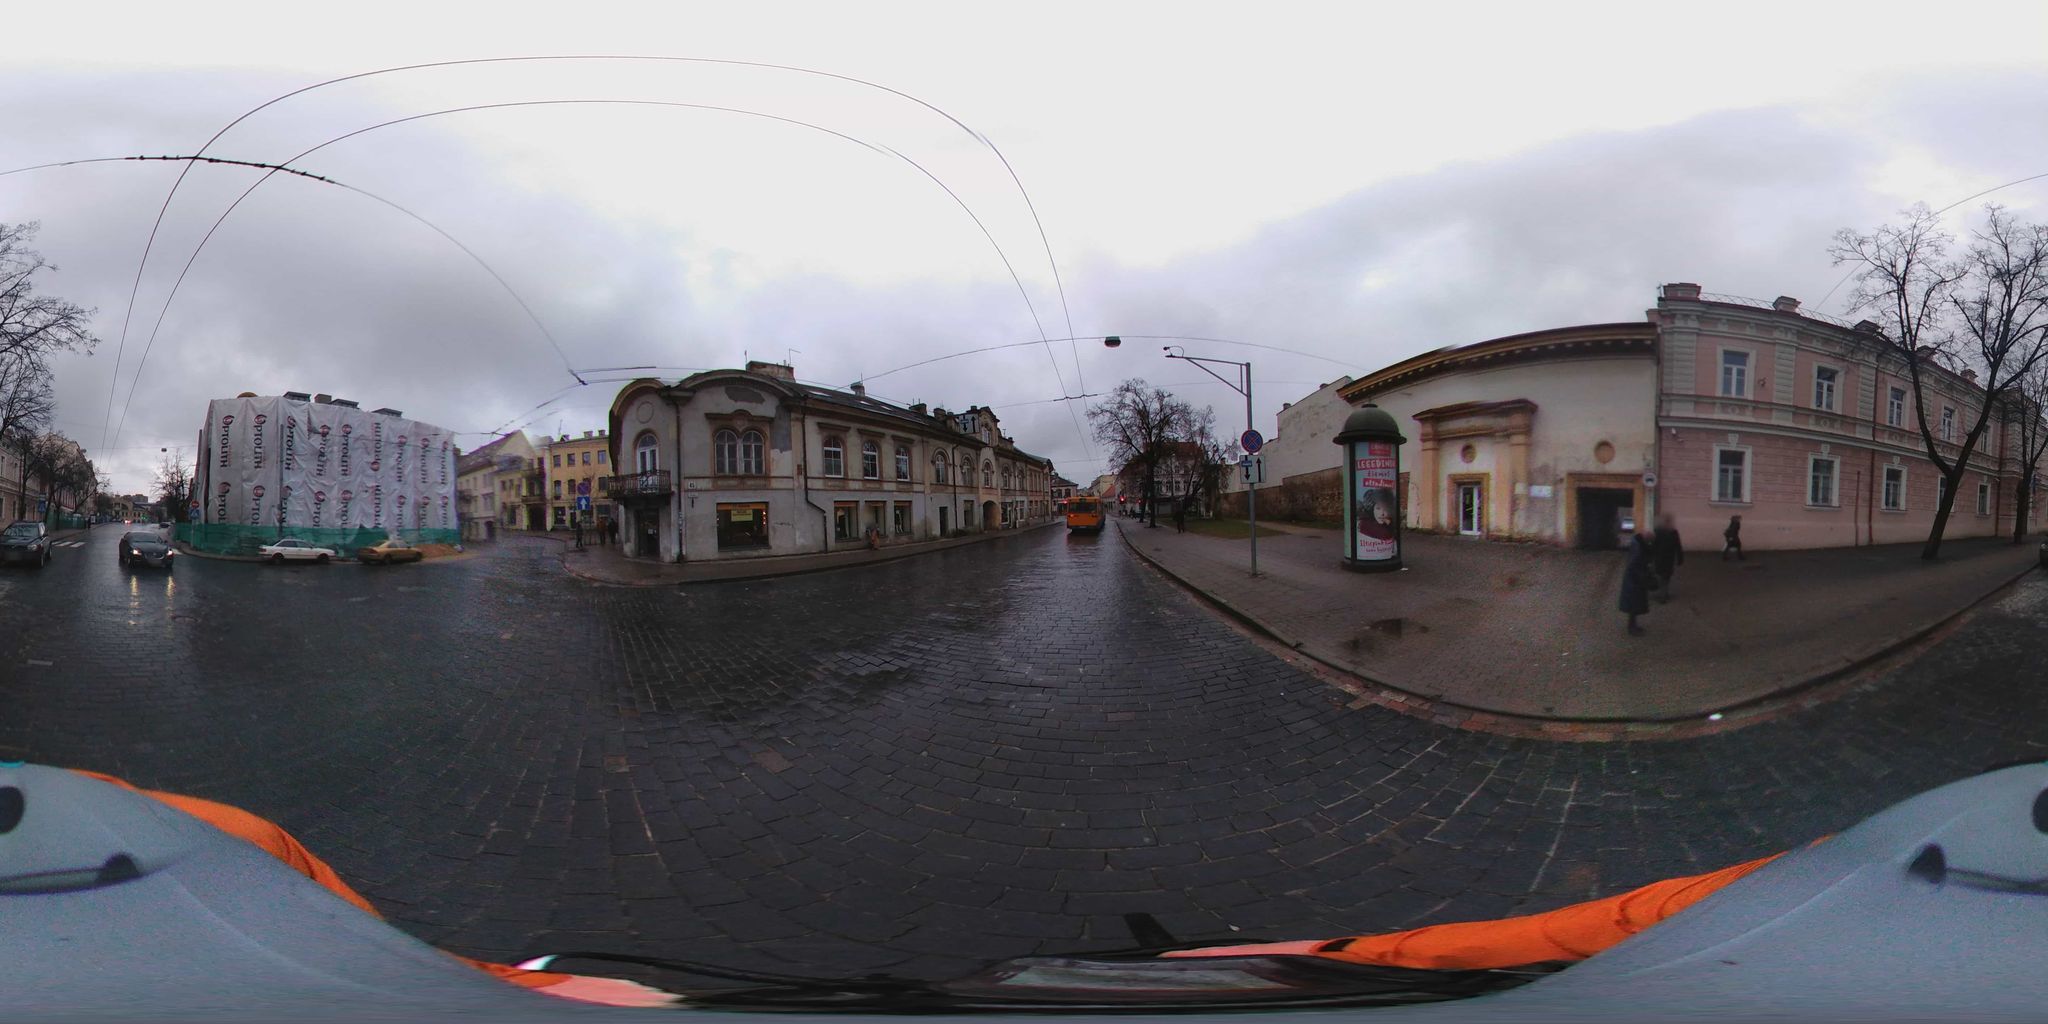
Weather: snowy
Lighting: day
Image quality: slightly poor
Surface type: driving surface
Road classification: footway
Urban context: urban centre
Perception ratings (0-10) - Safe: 2.01, Lively: 6.98, Beautiful: 2.05, Boring: 1.45, Depressing: 2.41, Wealthy: 2.58